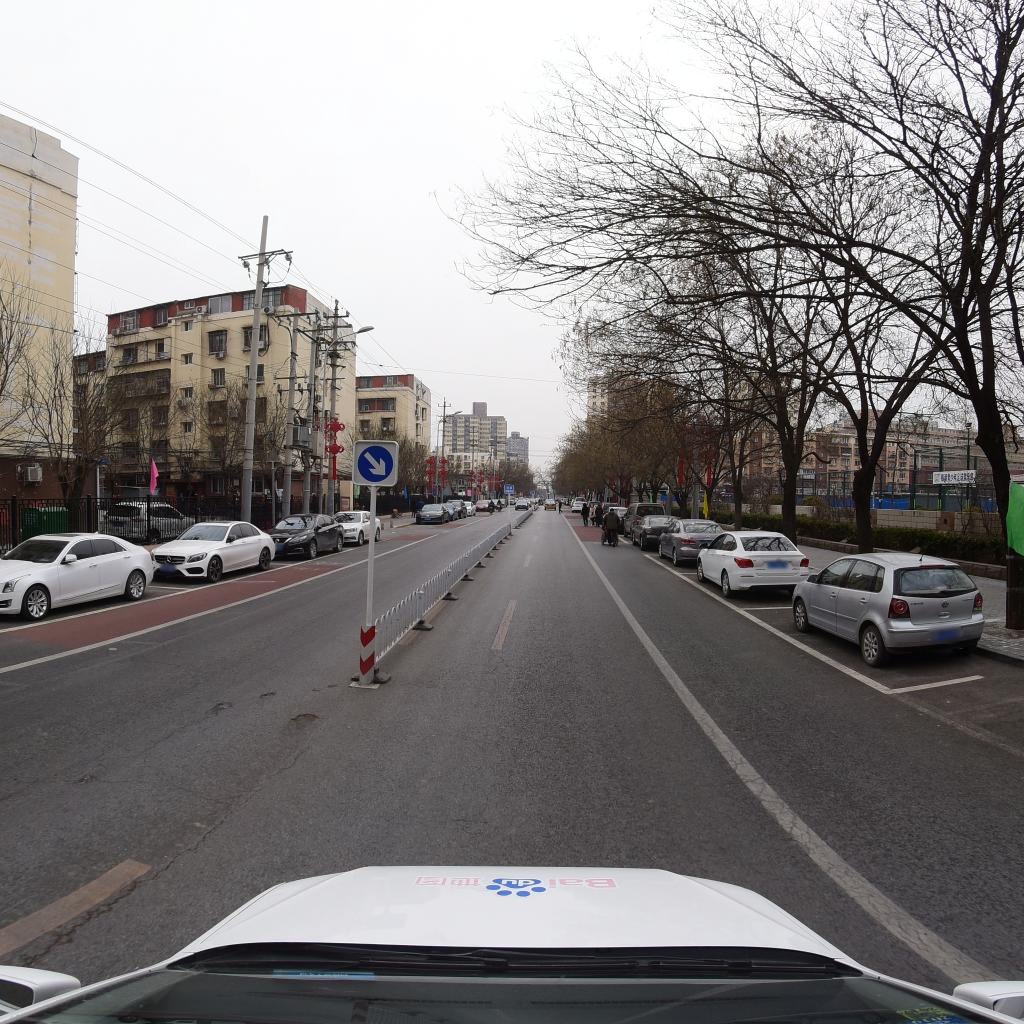
Region: Fengtai
Road damage annotations: transverse crack, pothole, longitudinal crack, longitudinal crack, pothole, pothole